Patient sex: M
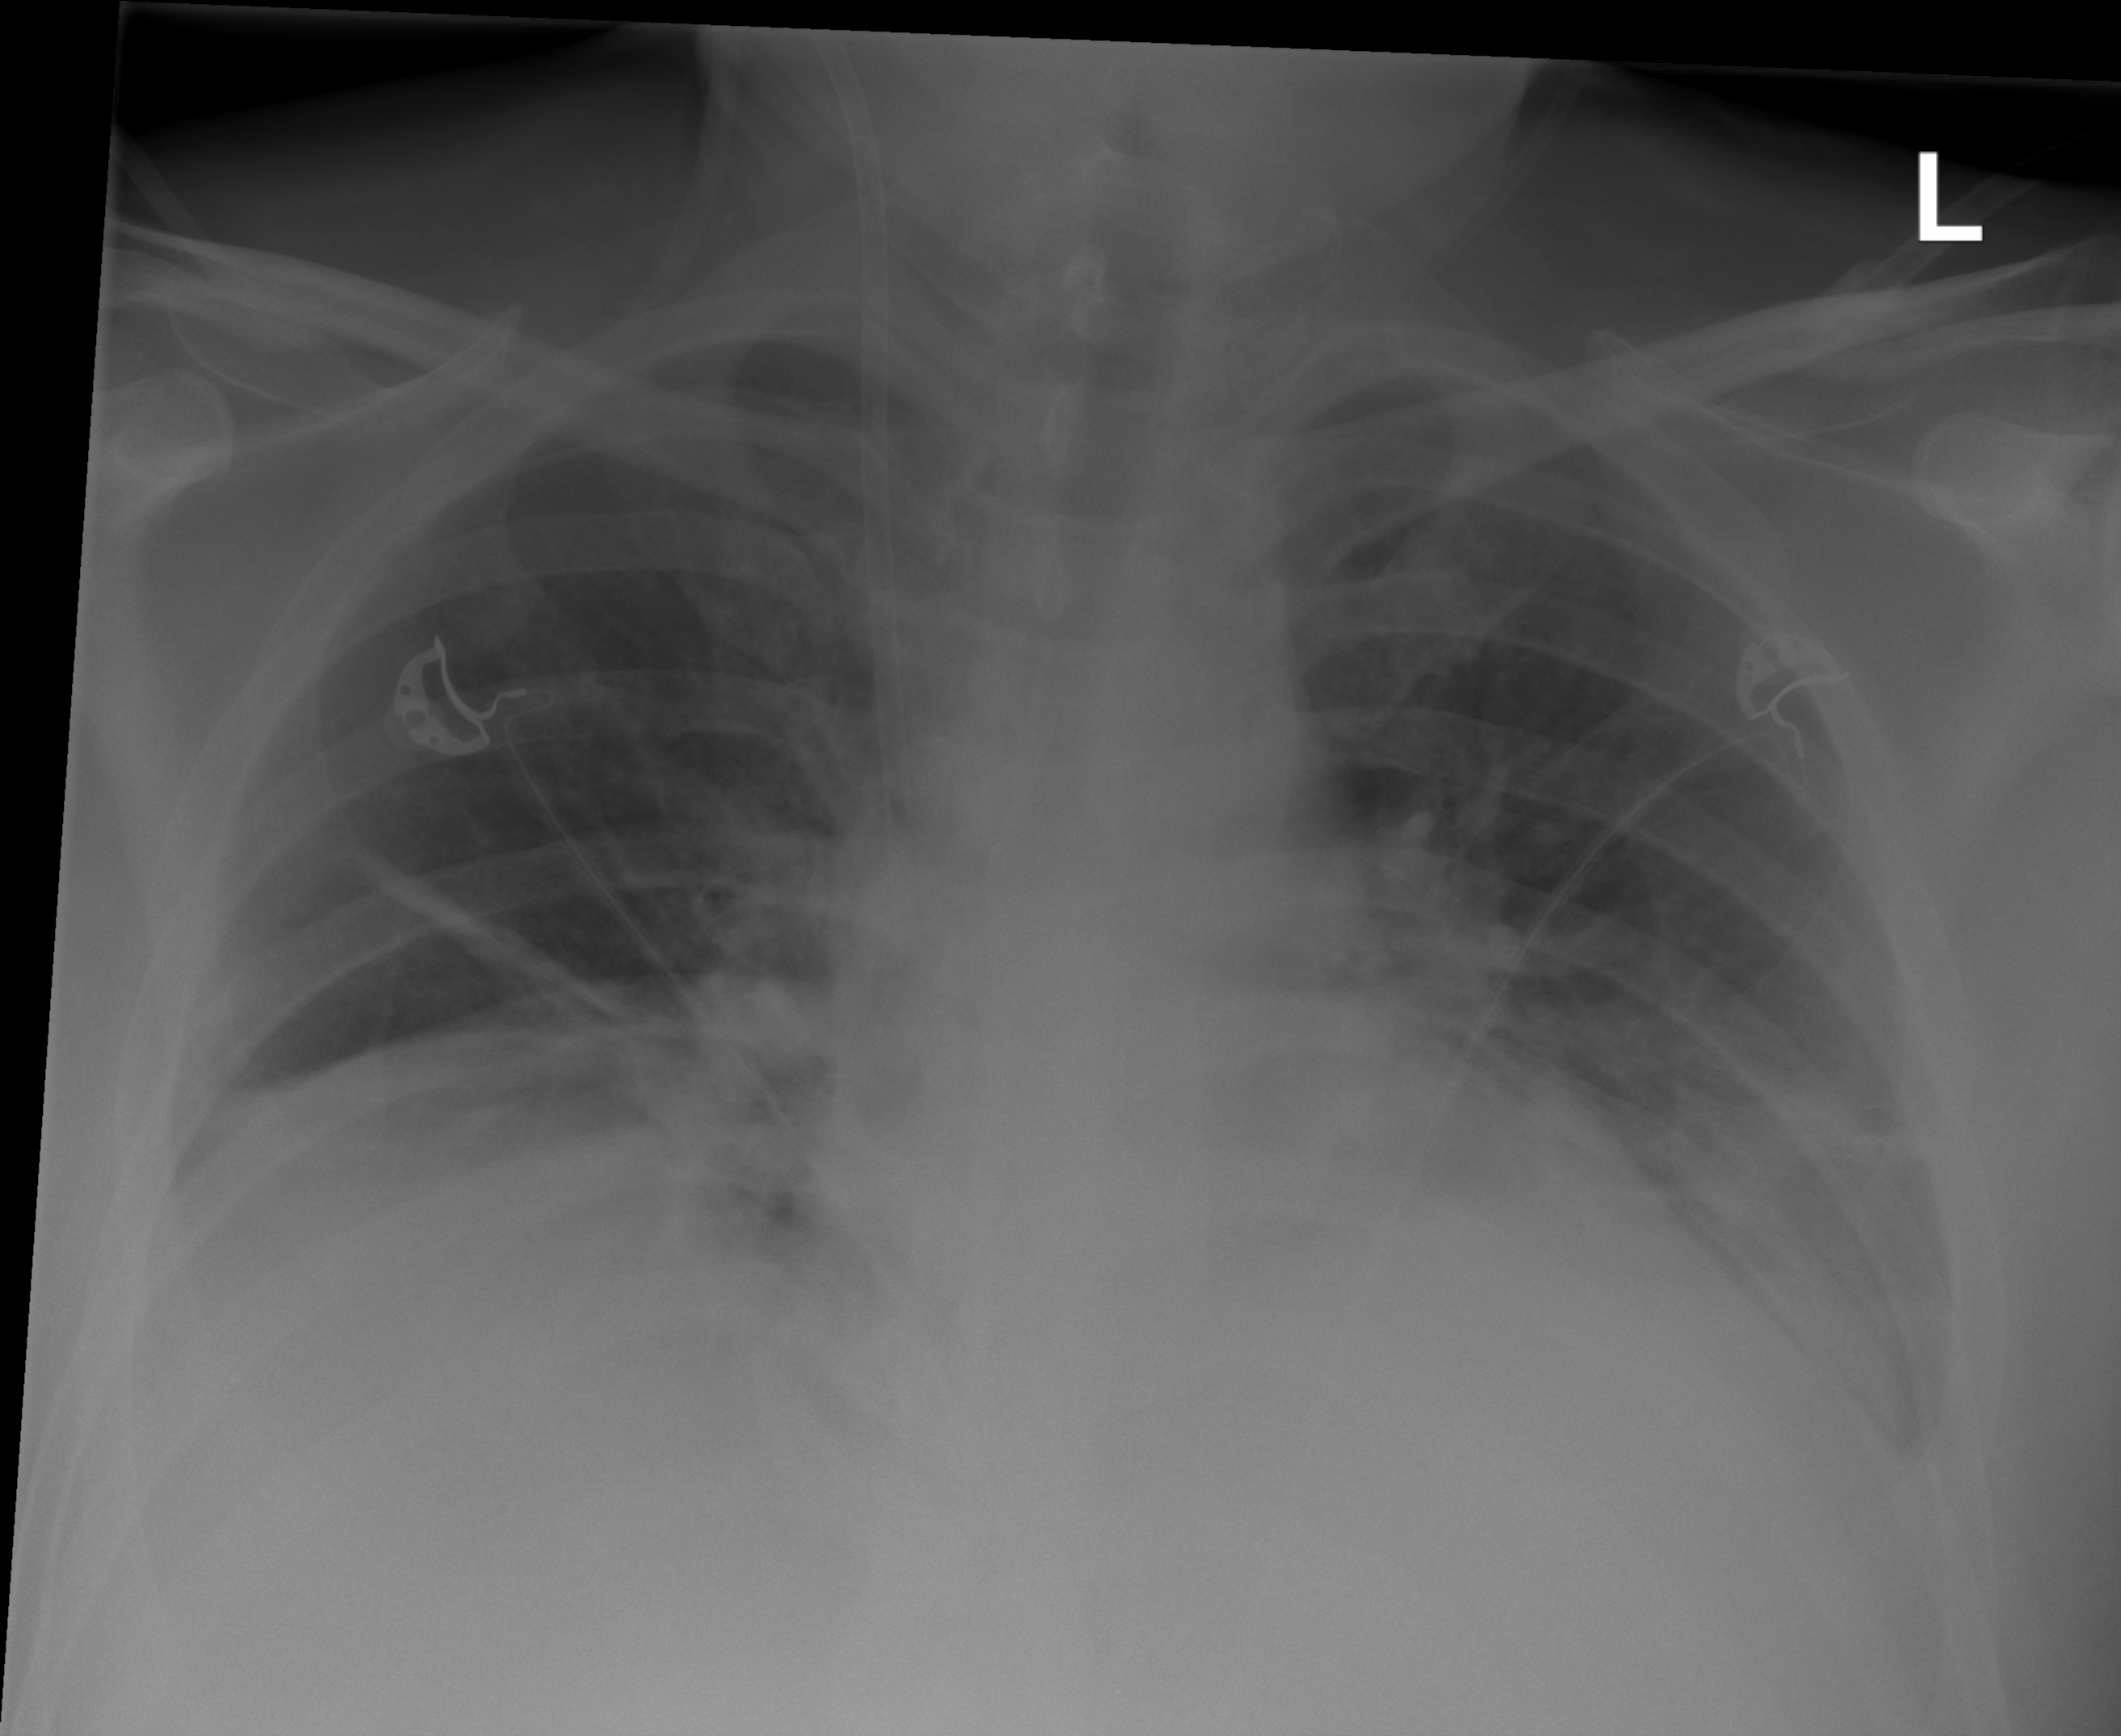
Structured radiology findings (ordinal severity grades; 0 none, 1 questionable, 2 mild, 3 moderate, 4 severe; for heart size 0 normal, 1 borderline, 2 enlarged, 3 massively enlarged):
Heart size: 2
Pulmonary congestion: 0
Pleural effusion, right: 0
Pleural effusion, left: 2
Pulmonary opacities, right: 0
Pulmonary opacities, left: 0
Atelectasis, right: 2
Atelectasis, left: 2